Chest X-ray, PA view. Patient: 39 years old, sex M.
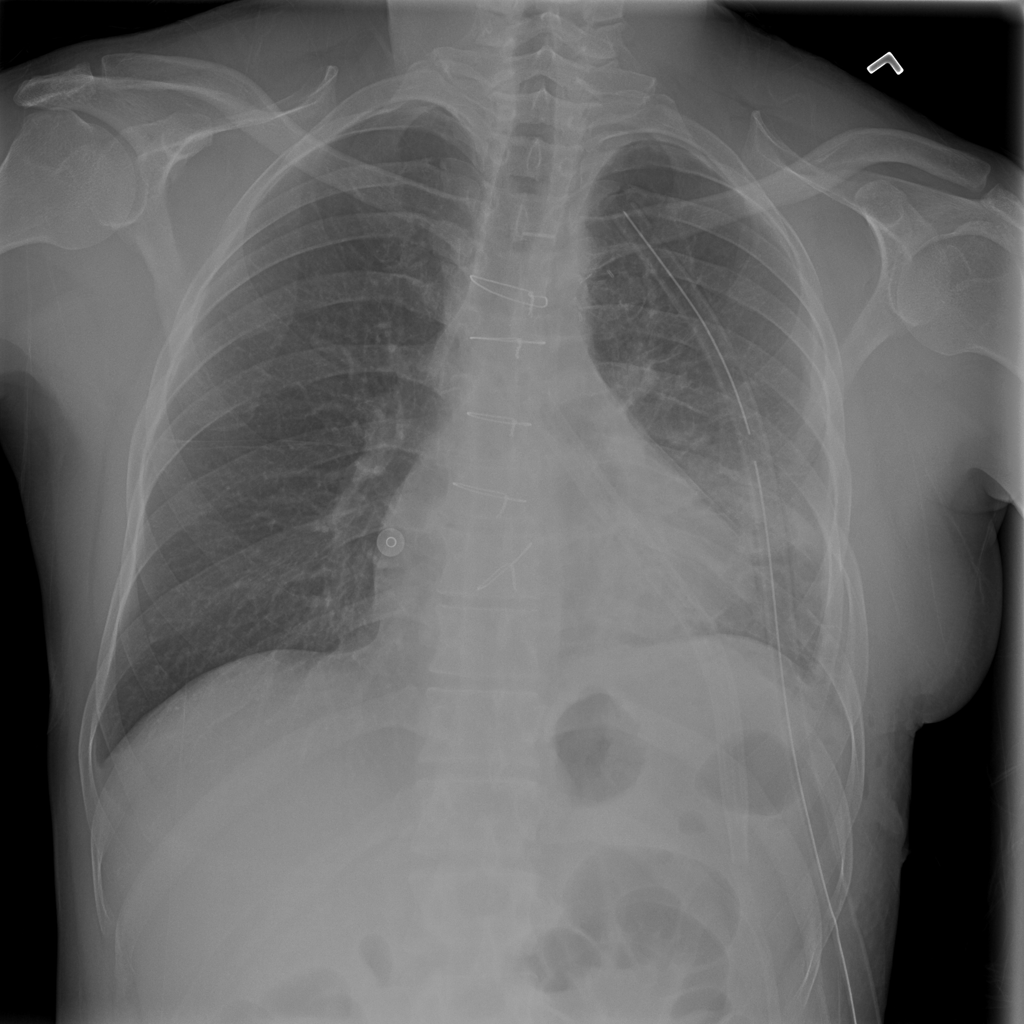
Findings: Effusion